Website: macys
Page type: customer-info-address
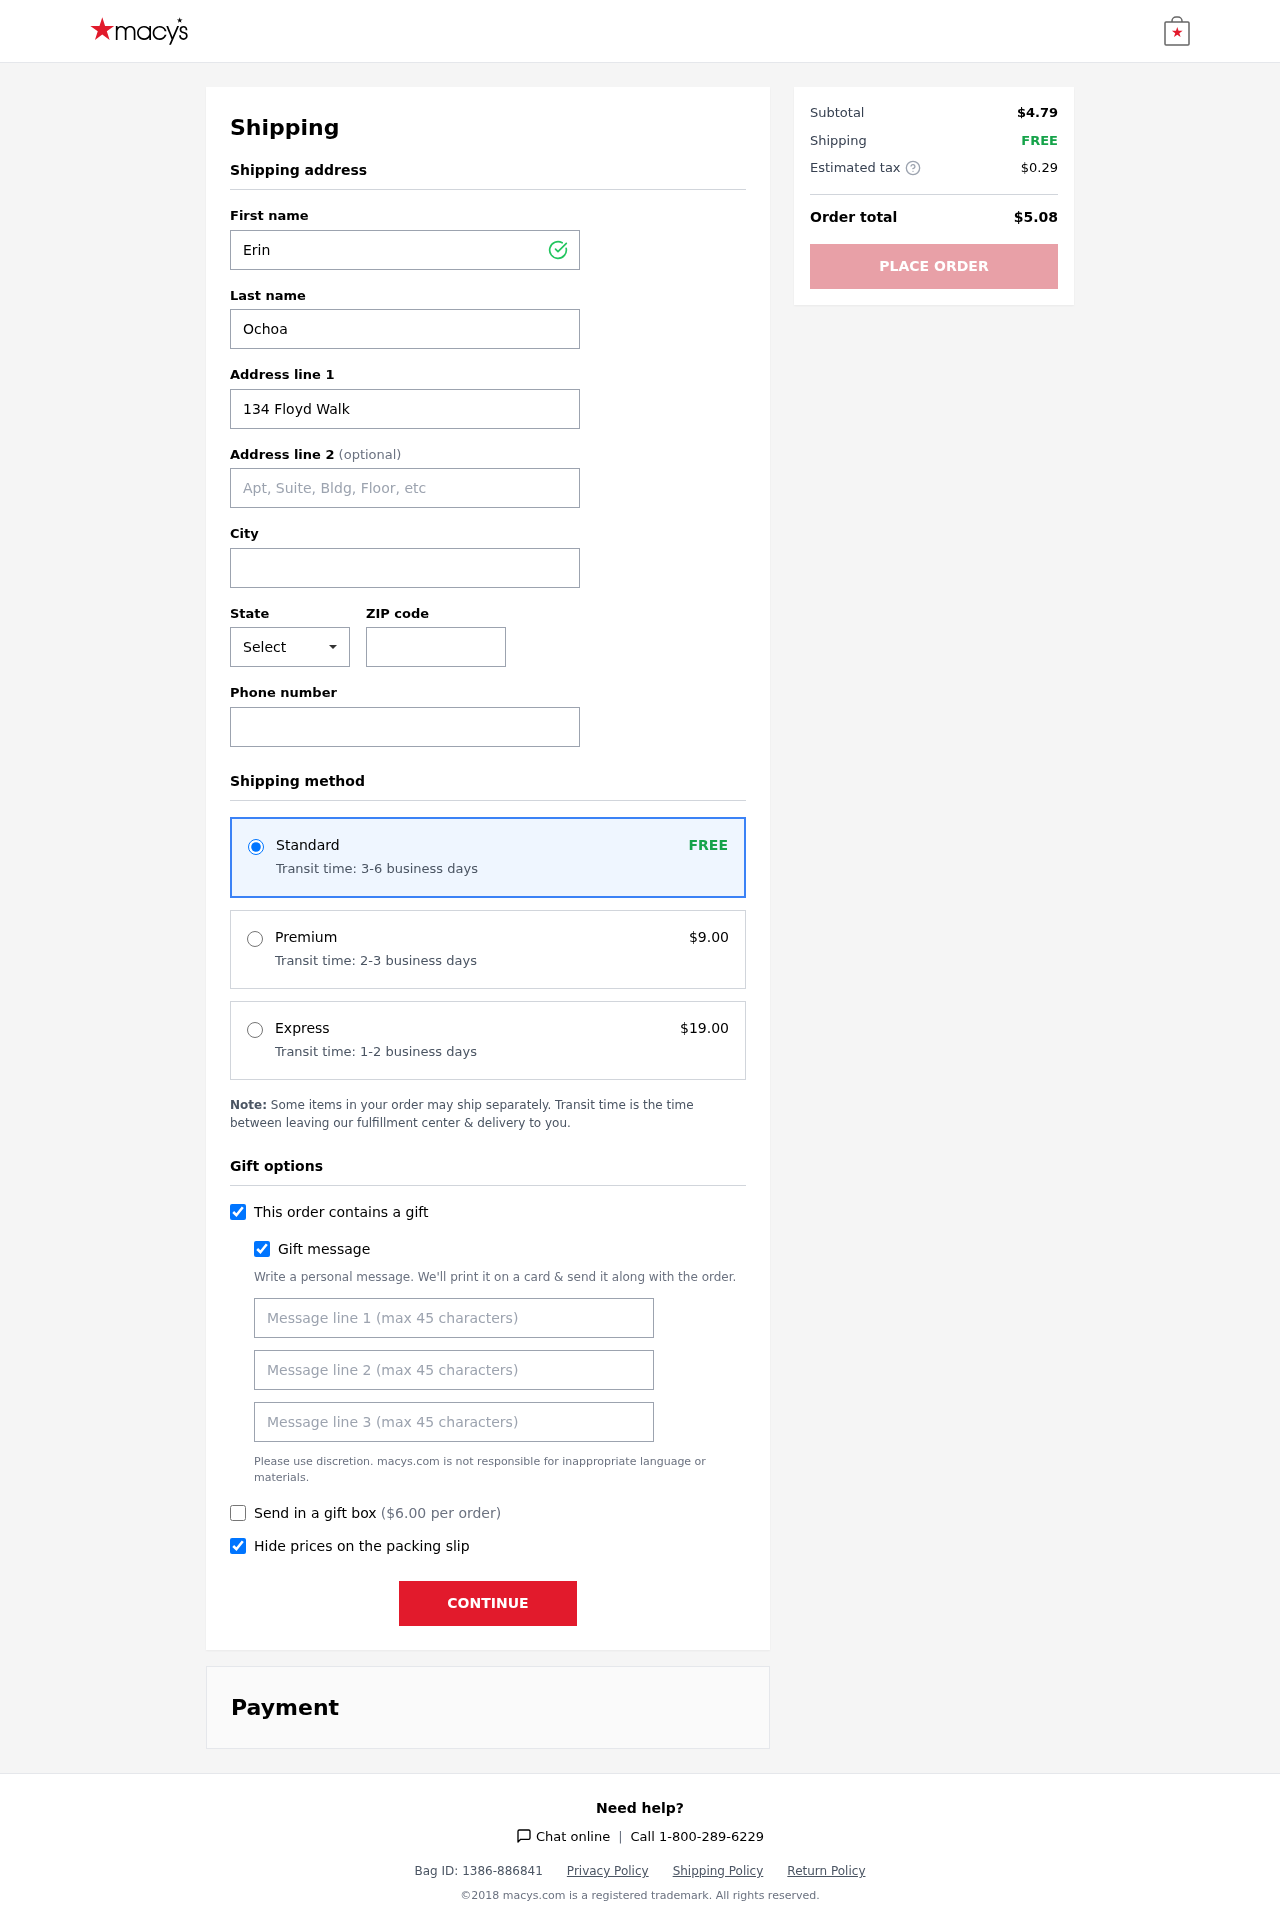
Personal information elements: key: PII_CITY
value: Melissabury
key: PII_FIRSTNAME
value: Erin
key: PII_GIFT_MESSAGE
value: Hey Louis, I thought of you when I spotted these tasty mini waffles! Perfect for those busy mornings or whenever you need a sweet treat. Hope they add a little joy to your day!  Erin
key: PII_LASTNAME
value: Ochoa
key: PII_PHONE
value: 5032975417
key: PII_POSTCODE
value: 88393
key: PII_STATE_ABBR
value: KY
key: PII_STREET
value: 134 Floyd Walks Apt. 900
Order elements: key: ORDER_SHIPPING_STANDARD
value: FREE
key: ORDER_SHIPPING_STANDARD_TIME
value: Transit time: 3-6 business days
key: ORDER_SHIPPING_PREMIUM
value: $9.00
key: ORDER_SHIPPING_PREMIUM_TIME
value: Transit time: 2-3 business days
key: ORDER_SHIPPING_EXPRESS
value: $19.00
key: ORDER_SHIPPING_EXPRESS_TIME
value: Transit time: 1-2 business days
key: ORDER_GIFT_BOX_FEE
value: $6.00
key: ORDER_SUBTOTAL
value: $4.79
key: ORDER_SHIPPING_COST
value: FREE
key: ORDER_TAX
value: $0.29
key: ORDER_TOTAL
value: $5.08